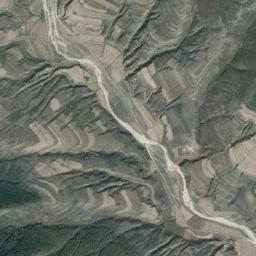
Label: mountain